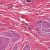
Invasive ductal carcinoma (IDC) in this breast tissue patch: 0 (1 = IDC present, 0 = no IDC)